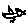
Label: bird